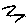
Label: zigzag